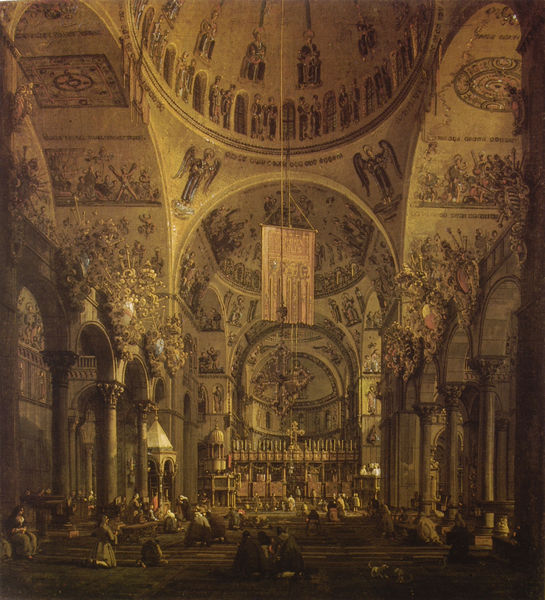
Titel: S. Marco: the Interior
Künstler: Canaletto (Antonio Canal)
Standort: (Großbritannien)
Institution: Royal Collection
Schlagwörter: dunkel, flügel, gemälde, mann, schatten, frauen, gelb, menschen, ocker, braun, fenster, frau, hell, licht, männer, orange, raum, schmuck, schwarz, säule, säulen, zeichnung, gebäude, hunde, rot, tuch, beige, malerei, ornament, alt, architektur, barock, mensch, bild, innenraum, öl, kirche, boden, gold, interieur, realismus, reich, stoff, decke, innen, rokoko, rosa, rund, engel, hündchen, ansicht, bogen, vedute, venedig, fahne, russland, besucher, sepia, figuren, kuppel, ölgemälde, banner, treppe, dekor, ornamente, verzierung, wandmalerei, kerzen, leuchter, stuck, innenansicht, stufen, tiefe, wedel, halle, bögen, fussboden, gang, gewölbe, glaube, kreuz, kuppeln, moschee, orient, religion, dom, seil, knien, mosaik, beten, gebet, entwurf, zwickel, altar, arkaden, hauptschiff, kapitelle, kathedrale, kapitell, verziert, wandschmuck, wappen, chorschranke, kirchenschiff, lettner, mittelschiff, anhänger, kanzel, jesus, christlich, griechisch, apsis, rundbögen, andacht, betende, fresken, knieen, romanik, festtag, chor, griechenland, baldachin, plan, heilige, deckengemälde, fresko, golden, prunk, anbetung, erzengel, islam, mosaike, gläubige, osten, kapitel, basilika, russisch, nischen, petersdom, romanisch, rundbogenfenster, vierung, taufbecken, tabernakel, markusdom, san marco, ausstattung, schalldeckel, istanbul, kniende, markusplatz, oberlichter, apostel, byzanz, hagia sophia, konstantinopel, evangelisten, kreuzkuppel, trompe, beter, byzantinisch, orthodox, kirchwe, mosaiken, markuskirche, wandverzierung, muslime, blick nach osten, kreuzkuppelkirche, kathetrale, taufstein, san marko, kirchenfahne, chorkreuz, nosaik, raumschmuck, st markus, weiwasserbecken, pendantifs, fajme